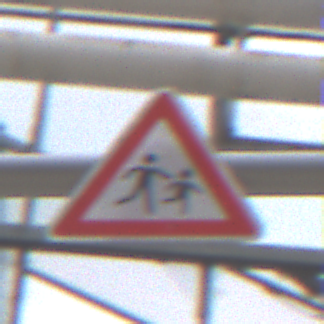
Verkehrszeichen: KinderLinks
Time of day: Midday
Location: Roofed (Special)
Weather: Overcast
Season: NotSpecified
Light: Natural